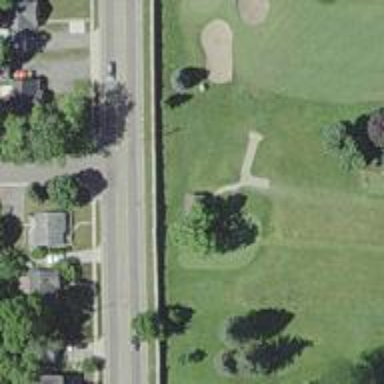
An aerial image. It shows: Path designated for golf carts.